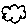
Label: cloud